Question: I want to create data-driven subscription for my SSRS report.
I need to send reports by e-mail for users. But there is no option E-mail in "Specify how recipients are notified". Screenshot attached.
Why E-mail option doesn't exist here?
P.S.Using SSRS 2012, OS Windows 8.

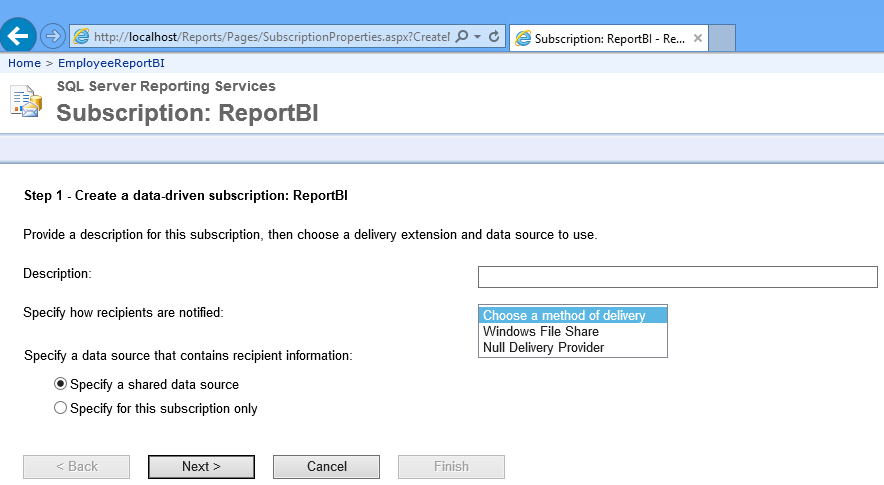
Answer: You need to make sure the Report Server has its E-mail Settings configured, e.g. in Reporting Services Configuration Manager:

Once this is set up the email option for subscriptions should become available.